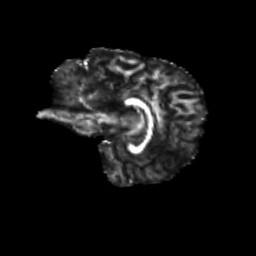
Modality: FA
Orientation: sagittal
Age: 12
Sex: male
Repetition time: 9.512 s
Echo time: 0.089 s